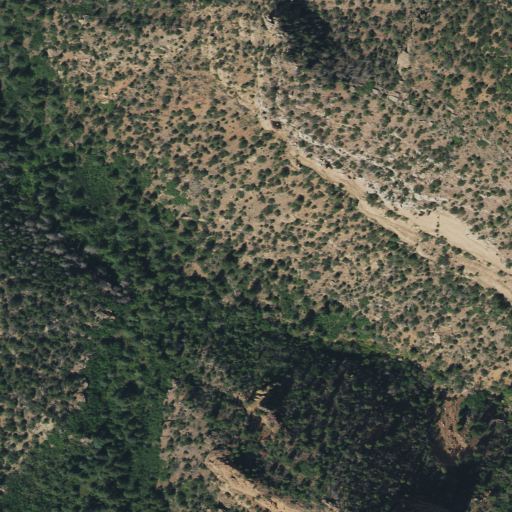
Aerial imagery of valley in Utah named Sids Draw containing evergreen forest, deciduous forest, and shrub